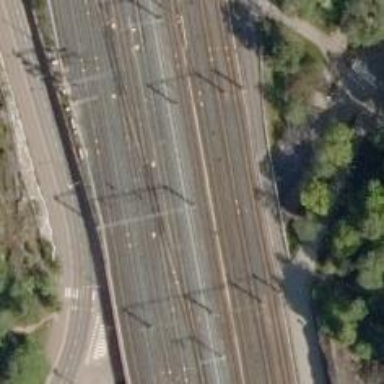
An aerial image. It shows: Continuous rail railway with electrified contact line.